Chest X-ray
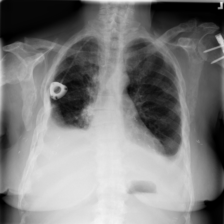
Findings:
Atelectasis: negative
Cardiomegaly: negative
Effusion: positive
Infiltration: negative
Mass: negative
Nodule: negative
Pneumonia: negative
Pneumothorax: negative
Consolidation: negative
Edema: negative
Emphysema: negative
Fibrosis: negative
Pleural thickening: negative
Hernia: negative